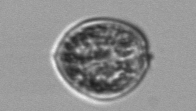
Label: Prorocentrum